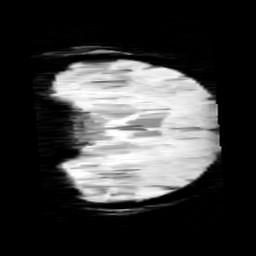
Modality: minIP
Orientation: coronal
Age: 13
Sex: female
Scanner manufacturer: siemens
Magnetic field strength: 3 T
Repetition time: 0.027 s
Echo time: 0.02 s